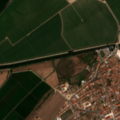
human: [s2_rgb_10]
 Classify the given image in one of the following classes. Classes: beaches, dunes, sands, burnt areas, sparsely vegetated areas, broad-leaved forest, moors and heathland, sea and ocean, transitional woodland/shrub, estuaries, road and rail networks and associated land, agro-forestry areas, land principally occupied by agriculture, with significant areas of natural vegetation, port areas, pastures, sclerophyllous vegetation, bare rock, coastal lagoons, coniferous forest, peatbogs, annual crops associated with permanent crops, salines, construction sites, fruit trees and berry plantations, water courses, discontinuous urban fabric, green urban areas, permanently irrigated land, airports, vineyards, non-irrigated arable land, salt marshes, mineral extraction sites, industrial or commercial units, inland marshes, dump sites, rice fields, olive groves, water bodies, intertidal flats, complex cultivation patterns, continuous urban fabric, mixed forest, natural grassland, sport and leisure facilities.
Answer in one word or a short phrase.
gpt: continuous urban fabric, discontinuous urban fabric, permanently irrigated land, rice fields, complex cultivation patterns